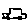
Label: car